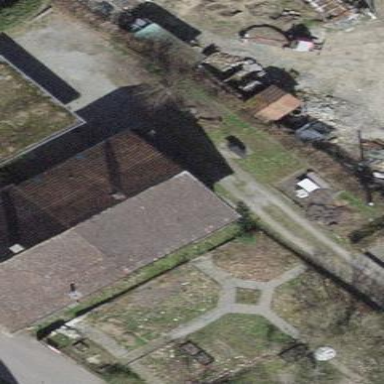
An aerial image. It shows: Building with gabled roof.